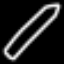
Label: pencil